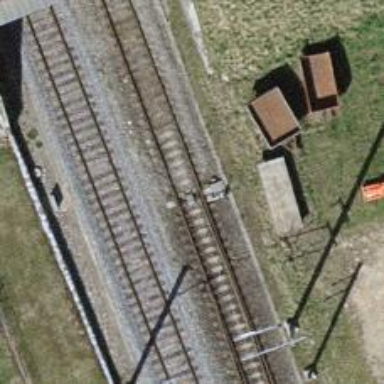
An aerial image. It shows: Railway switch.